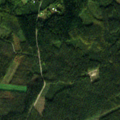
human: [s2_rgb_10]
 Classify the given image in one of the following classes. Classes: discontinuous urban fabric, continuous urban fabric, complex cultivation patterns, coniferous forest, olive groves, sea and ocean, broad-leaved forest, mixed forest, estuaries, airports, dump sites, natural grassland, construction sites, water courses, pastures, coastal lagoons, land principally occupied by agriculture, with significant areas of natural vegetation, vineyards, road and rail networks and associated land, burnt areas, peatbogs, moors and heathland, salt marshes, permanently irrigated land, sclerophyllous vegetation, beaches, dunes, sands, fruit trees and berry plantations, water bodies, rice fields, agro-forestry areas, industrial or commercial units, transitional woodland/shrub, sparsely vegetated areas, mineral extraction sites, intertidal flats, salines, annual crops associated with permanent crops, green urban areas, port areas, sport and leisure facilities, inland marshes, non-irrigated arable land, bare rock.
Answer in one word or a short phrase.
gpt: broad-leaved forest, coniferous forest, mixed forest